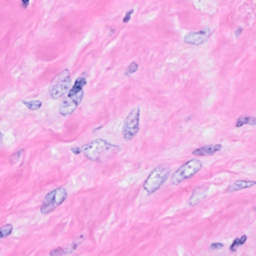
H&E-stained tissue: Breast